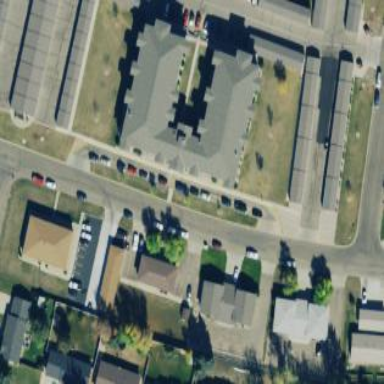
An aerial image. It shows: View of apartment building.